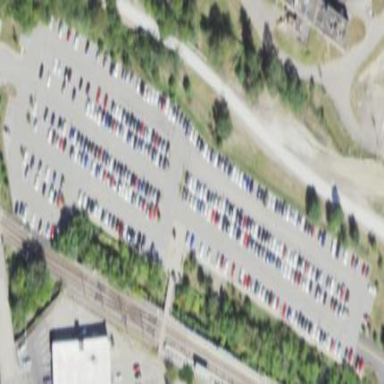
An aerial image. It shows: Parking lot with park and ride facilities.